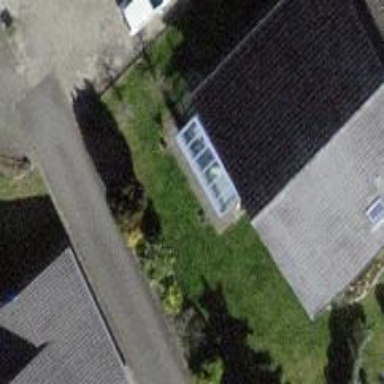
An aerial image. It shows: Building with tiled roof.